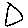
Label: triangle